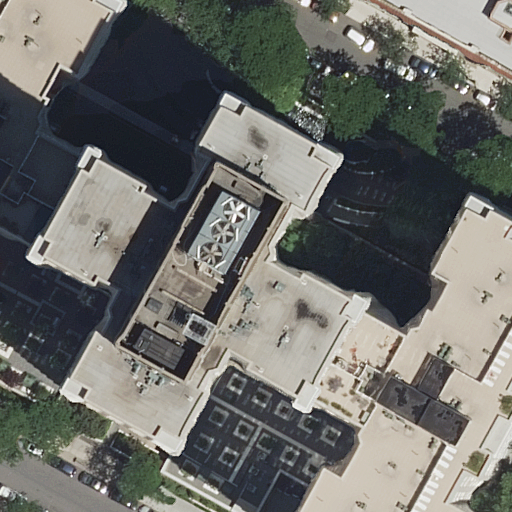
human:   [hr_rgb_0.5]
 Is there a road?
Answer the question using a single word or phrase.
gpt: yes

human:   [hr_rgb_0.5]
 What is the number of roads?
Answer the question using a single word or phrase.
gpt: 2

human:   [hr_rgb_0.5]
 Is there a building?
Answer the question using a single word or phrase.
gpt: yes

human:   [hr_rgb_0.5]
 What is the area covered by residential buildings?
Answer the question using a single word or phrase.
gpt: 3117m2

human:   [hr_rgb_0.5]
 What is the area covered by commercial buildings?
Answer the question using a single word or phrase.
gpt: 0m2

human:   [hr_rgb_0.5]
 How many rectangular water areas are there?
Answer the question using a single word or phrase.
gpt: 0

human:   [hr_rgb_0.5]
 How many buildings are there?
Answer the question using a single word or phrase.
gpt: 4

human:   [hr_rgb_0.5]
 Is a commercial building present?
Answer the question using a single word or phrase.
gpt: no

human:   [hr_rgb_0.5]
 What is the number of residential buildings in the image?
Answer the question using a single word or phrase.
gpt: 4

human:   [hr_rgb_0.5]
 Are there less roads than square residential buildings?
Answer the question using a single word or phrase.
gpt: no

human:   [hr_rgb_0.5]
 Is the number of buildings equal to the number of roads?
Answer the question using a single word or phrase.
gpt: no

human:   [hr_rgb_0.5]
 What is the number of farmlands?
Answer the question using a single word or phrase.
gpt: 0

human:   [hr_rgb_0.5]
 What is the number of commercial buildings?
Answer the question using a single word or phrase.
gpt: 0

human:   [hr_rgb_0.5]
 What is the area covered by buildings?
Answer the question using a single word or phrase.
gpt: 3117m2

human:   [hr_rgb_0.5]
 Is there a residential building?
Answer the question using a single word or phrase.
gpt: yes

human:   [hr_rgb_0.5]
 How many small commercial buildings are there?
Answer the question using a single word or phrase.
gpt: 0

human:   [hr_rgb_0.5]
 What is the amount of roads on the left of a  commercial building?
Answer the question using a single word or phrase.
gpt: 0

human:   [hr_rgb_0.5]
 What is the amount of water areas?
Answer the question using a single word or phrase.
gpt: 0

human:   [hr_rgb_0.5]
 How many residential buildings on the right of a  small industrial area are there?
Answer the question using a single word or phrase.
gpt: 0

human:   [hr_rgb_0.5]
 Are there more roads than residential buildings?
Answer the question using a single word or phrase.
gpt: no

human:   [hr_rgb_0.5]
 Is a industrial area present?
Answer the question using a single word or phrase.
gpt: no

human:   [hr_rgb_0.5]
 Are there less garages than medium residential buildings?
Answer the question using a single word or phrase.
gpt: yes

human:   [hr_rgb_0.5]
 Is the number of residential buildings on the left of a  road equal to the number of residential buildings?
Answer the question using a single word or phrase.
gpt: no

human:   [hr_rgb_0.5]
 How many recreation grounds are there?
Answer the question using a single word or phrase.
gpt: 0

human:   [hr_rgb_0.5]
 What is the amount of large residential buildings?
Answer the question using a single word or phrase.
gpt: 1

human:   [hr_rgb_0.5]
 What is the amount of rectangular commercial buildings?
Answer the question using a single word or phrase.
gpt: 0

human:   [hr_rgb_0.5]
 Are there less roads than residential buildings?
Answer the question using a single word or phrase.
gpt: yes

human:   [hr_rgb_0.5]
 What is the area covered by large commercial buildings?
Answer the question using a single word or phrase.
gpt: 0m2

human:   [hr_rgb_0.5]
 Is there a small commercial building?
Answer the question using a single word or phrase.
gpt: no

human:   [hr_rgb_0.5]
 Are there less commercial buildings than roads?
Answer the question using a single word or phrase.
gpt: yes

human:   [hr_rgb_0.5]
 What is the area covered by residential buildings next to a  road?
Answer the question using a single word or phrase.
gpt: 3117m2

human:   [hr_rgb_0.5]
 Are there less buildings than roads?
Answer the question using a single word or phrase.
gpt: no

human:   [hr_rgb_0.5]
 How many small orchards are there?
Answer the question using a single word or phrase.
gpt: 0

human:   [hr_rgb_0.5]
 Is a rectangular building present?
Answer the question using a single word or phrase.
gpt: yes

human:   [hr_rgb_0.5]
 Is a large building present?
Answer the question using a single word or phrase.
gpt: yes

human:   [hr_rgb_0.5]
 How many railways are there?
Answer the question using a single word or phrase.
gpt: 0

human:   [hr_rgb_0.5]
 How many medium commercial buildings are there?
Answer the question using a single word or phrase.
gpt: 0

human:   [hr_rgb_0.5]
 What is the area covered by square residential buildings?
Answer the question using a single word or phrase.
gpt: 0m2

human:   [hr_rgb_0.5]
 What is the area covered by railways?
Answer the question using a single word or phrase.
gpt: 0m2

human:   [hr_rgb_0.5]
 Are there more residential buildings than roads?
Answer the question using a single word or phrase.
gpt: yes

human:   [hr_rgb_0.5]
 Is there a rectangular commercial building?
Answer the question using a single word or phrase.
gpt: no

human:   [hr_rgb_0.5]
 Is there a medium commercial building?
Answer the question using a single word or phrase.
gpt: no

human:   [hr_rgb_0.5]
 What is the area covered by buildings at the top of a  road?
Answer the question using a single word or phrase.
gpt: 3117m2

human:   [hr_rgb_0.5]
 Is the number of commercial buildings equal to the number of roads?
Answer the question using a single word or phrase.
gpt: no

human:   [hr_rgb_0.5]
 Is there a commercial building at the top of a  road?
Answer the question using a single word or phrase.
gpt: no

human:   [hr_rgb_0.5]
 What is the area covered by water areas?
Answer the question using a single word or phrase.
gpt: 0m2

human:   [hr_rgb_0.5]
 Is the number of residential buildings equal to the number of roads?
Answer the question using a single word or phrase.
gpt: no

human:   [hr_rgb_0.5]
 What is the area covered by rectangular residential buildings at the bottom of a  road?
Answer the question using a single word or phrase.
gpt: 0m2

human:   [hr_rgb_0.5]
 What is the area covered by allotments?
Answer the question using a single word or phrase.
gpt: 0m2

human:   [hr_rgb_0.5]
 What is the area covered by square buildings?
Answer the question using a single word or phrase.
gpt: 0m2

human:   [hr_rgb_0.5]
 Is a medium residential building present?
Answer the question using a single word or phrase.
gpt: yes

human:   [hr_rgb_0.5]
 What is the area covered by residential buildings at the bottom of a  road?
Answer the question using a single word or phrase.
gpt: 2909m2

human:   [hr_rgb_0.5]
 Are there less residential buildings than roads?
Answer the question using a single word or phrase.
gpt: no

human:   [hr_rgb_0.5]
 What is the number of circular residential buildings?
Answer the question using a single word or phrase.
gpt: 0

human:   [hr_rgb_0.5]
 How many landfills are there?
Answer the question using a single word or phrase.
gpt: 0

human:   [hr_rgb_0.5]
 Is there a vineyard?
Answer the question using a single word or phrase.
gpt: no

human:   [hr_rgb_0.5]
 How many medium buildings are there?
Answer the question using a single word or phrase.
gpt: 2

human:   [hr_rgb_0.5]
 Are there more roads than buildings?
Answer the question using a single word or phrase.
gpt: no

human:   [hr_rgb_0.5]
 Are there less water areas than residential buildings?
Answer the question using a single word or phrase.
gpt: yes

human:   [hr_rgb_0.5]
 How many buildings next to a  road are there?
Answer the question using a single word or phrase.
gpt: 4

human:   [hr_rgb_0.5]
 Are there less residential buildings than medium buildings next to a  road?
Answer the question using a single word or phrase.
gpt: no

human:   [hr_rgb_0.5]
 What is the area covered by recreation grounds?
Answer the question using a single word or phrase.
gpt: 0m2

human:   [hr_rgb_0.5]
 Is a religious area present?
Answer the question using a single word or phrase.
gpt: no

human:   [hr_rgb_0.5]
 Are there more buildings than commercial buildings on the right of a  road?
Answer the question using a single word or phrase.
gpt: yes